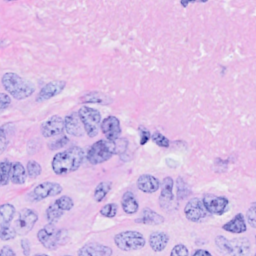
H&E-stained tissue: Breast